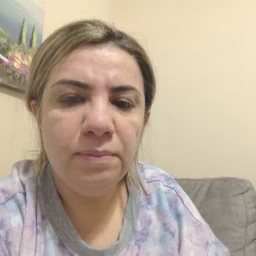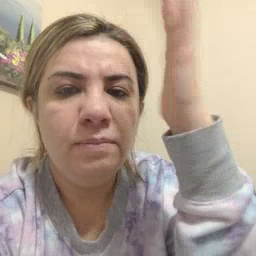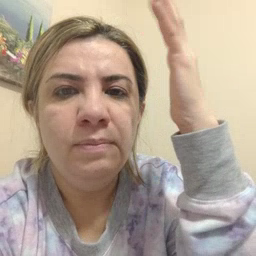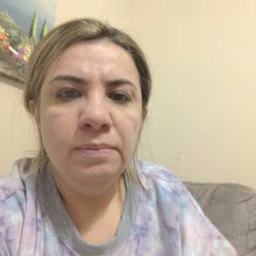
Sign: tree